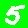
Digit: 5